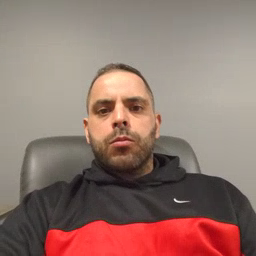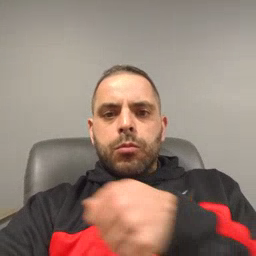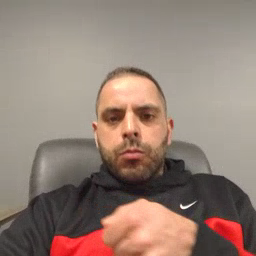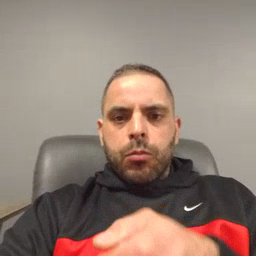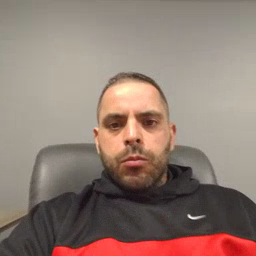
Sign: vacuum